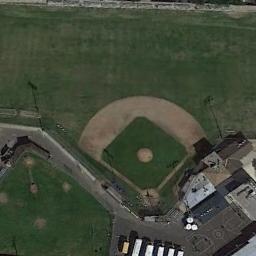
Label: baseball_diamond